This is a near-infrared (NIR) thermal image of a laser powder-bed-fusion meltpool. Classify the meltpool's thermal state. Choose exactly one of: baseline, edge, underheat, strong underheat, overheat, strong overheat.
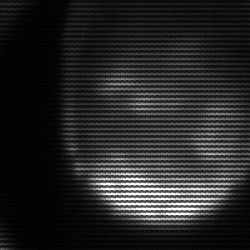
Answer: edge